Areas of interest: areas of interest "Educational"
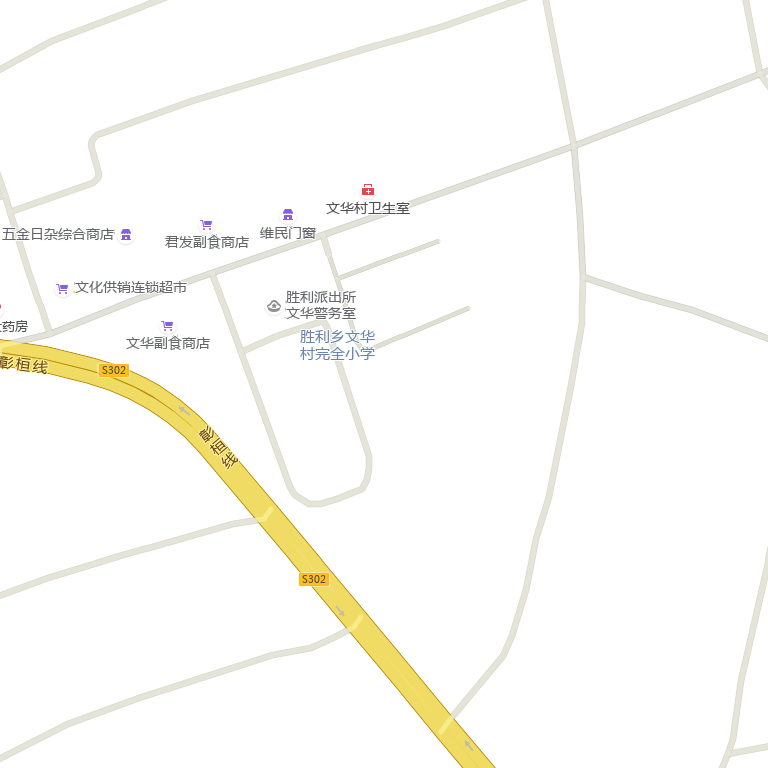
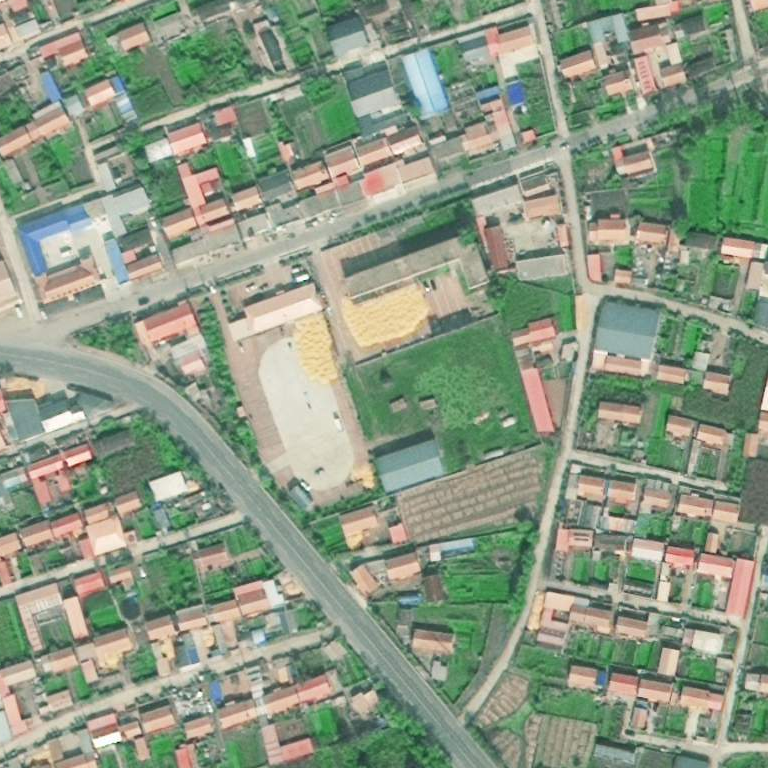